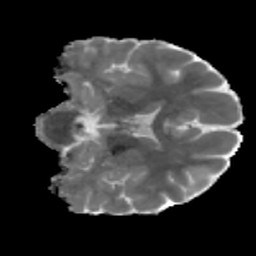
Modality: MD
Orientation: coronal
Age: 24
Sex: female
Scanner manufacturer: siemens
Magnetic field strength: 3 T
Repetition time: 3.5 s
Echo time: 0.086 s